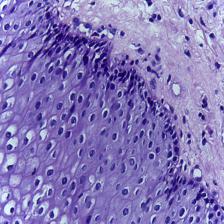
Diagnosis: Normal